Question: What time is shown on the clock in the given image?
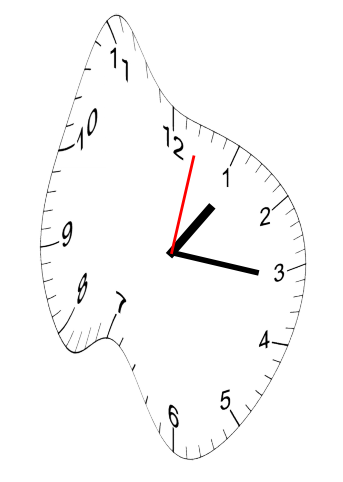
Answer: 01:16:02